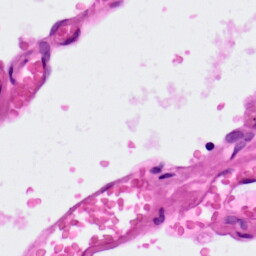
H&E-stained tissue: Lung